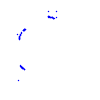
Particle: proton